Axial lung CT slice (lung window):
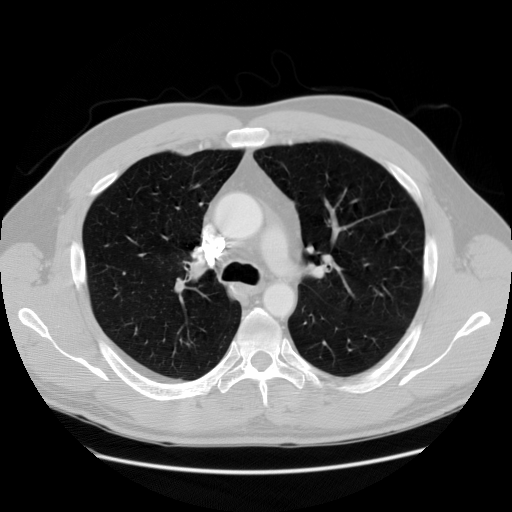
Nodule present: no